Question: My app has a UIScrollView with some items on it (such as UITextField), and for the most part, when the view loads with this scroll view, I am able to pinch to zoom in and out and it works fine.
However, sometimes I get some messages when I zoom in and out in the console that look like this:
'''
CALayerGetSuperlayer called on instance of __NSArrayM
CALayerGetSuperlayer called on instance of NSShadow
CALayerGetSuperlayer called on instance of __NSCFString
CALayerGetSuperlayer called on instance of __NSCFType
CALayerGetSuperlayer called on instance of UIButtonContent
'''
And other times I get a crash that always looks like this:
'''
* thread #1: tid = 0x2503, 0x3b8155b6 libobjc.A.dylib'objc_msgSend + 22, stop reason = EXC_BAD_ACCESS (code=1, address=0x4)
frame #0: 0x3b8155b6 libobjc.A.dylib'objc_msgSend + 22
frame #1: 0x3552e9d4 QuartzCore'CALayerGetSuperlayer + 92
frame #2: 0x357c0e5e UIKit'-[UIView(Hierarchy) containsView:] + 34
frame #3: 0x358eb3d4 UIKit'-[UITextSelectionView affectedByScrollerNotification:] + 140
frame #4: 0x35a5b394 UIKit'-[UITextSelectionView scaleWillChange:] + 24
frame #5: 0x338c7036 CoreFoundation'_CFXNotificationPost + 1426
frame #6: 0x341dd598 Foundation'-[NSNotificationCenter postNotificationName:object:userInfo:] + 72
frame #7: 0x341e105a Foundation'-[NSNotificationCenter postNotificationName:object:] + 30
frame #8: 0x35910bea UIKit'-[UIScrollView _updatePinchGestureForState:] + 946
frame #9: 0x3589bd88 UIKit'_UIGestureRecognizerSendActions + 128
frame #10: 0x358633f4 UIKit'-[UIGestureRecognizer _updateGestureWithEvent:] + 392
frame #11: 0x35a50a38 UIKit'___UIGestureRecognizerUpdate_block_invoke_0543 + 48
frame #12: 0x3578782e UIKit'_UIGestureRecognizerRemoveObjectsFromArrayAndApplyBlocks + 218
frame #13: 0x35786292 UIKit'_UIGestureRecognizerUpdate + 1274
frame #14: 0x357911e6 UIKit'-[UIWindow _sendGesturesForEvent:] + 766
frame #15: 0x35790db2 UIKit'-[UIWindow sendEvent:] + 90
frame #16: 0x3577e800 UIKit'-[UIApplication sendEvent:] + 380
frame #17: 0x3577e11a UIKit'_UIApplicationHandleEvent + 6154
frame #18: 0x374725a2 GraphicsServices'_PurpleEventCallback + 590
frame #19: 0x374721d2 GraphicsServices'PurpleEventCallback + 34
frame #20: 0x3394b172 CoreFoundation'__CFRUNLOOP_IS_CALLING_OUT_TO_A_SOURCE1_PERFORM_FUNCTION__ + 34
frame #21: 0x3394b116 CoreFoundation'__CFRunLoopDoSource1 + 138
frame #22: 0x33949f98 CoreFoundation'__CFRunLoopRun + 1384
frame #23: 0x338bcebc CoreFoundation'CFRunLoopRunSpecific + 356
frame #24: 0x338bcd48 CoreFoundation'CFRunLoopRunInMode + 104
frame #25: 0x374712ea GraphicsServices'GSEventRunModal + 74
frame #26: 0x357d2300 UIKit'UIApplicationMain + 1120
frame #27: 0x000134a4 MyApp'main(argc=3, argv=0x2fdefc68) + 48 at main.m:14
frame #28: 0x00013470 MyApp'start + 40
'''
My app uses ARC, and I have tried to run with zombies turned on, in which case the app just crashes and Instruments does not show any issues.
Any ideas as to what could be going on or what to do to chase down this issue?
EDIT: Per Steve's suggestion, I went back in and rechecked it with zombies turned on, and as it turns out, I must have done something incorrectly on the first time around. Now, when I run on the simulator with Instruments looking for zombies, I do get a zombie showing up when I try to dismiss the modal dialog that contains the UIScrollView that contains the controls. Here is a screen capture of the Instruments when the zombie appears:

What's maddening here is that I have to open and close the modal many times before I get a crash or a zombie showing up. And that I do not see any of my own code showing up in the Object Summary History for the zombie object.
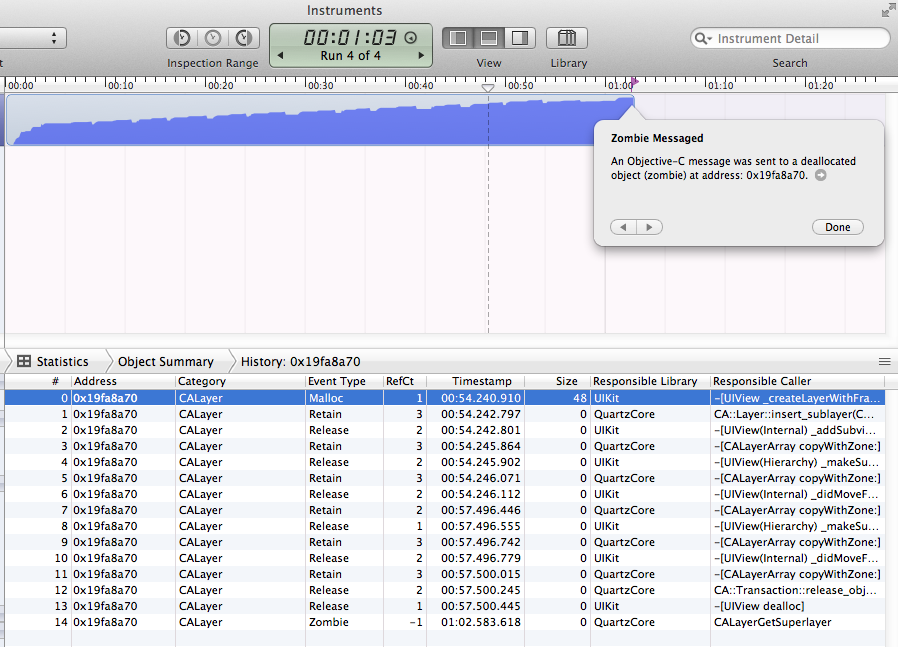
Answer: As it turns out, the UIView contained in my scroll view that I was adding my own items to was overriding the removeFromSuperview method. When I went into that method and added the line
'''
[self.subviews makeObjectsPerformSelector:@selector(removeFromSuperview)];
'''
before the '[super removeFromSuperview]' call, it seems to work without crashing now.